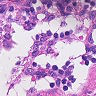
Metastatic tissue present: no